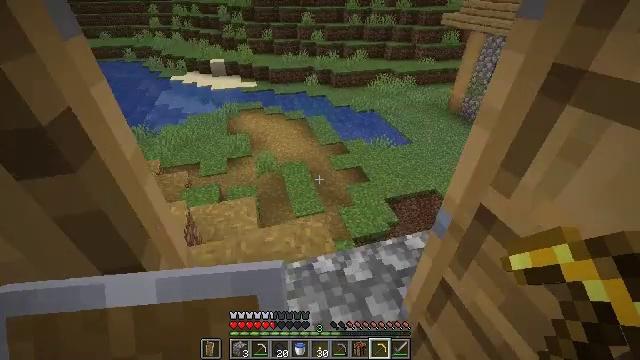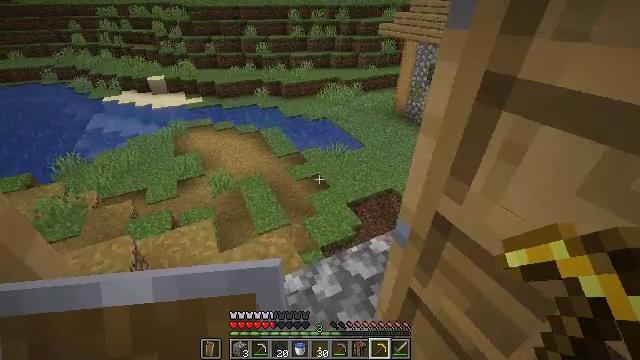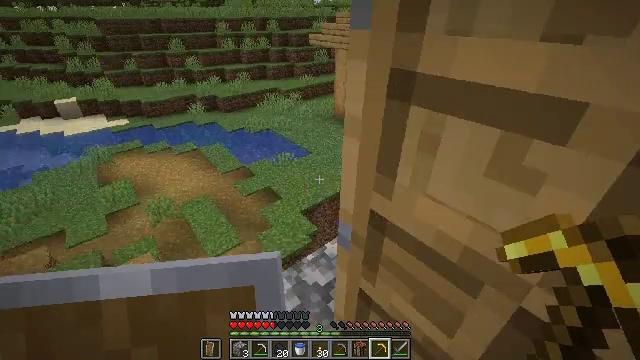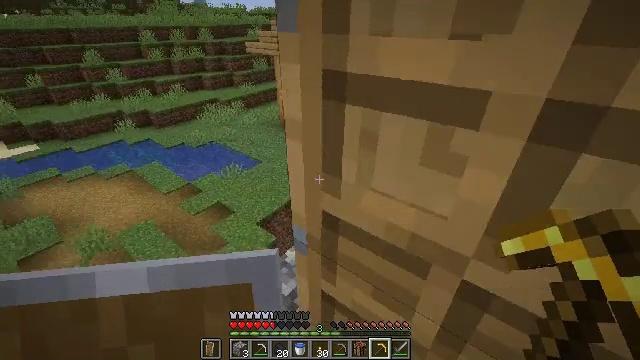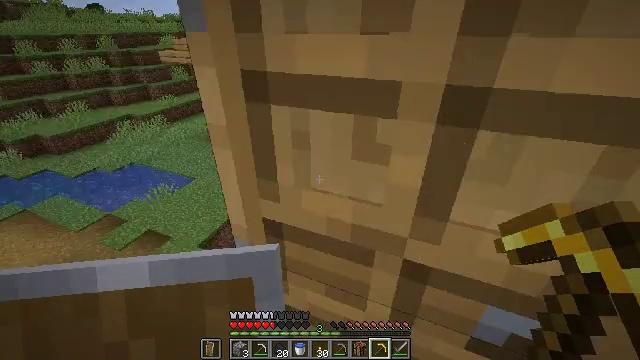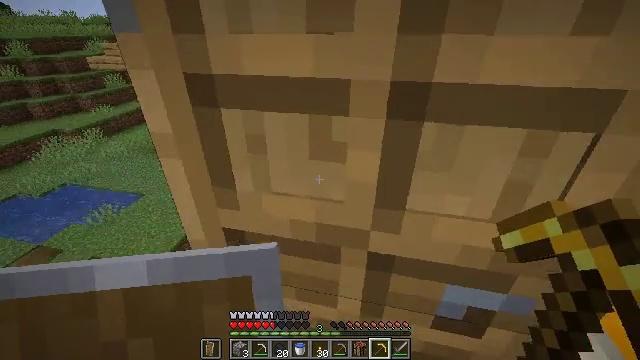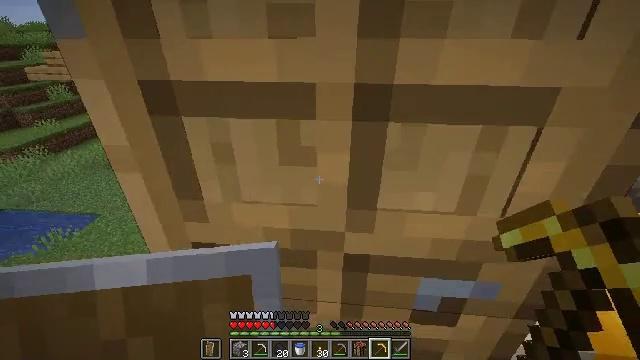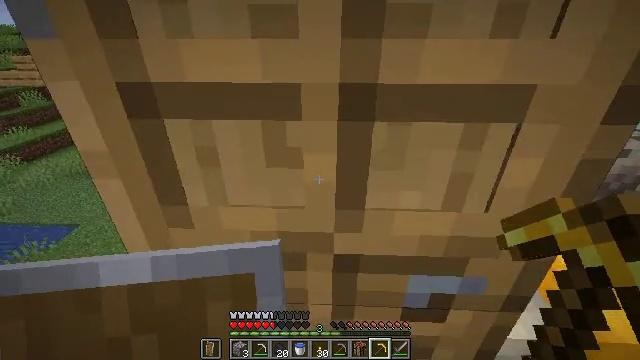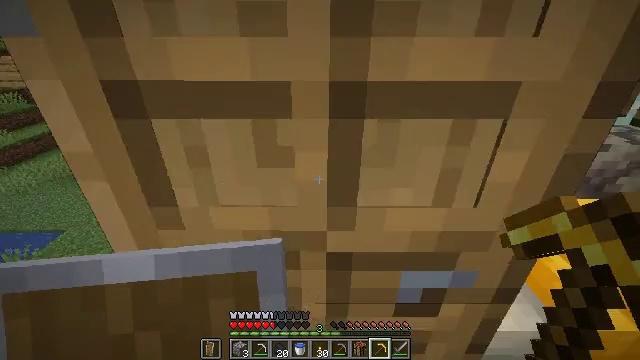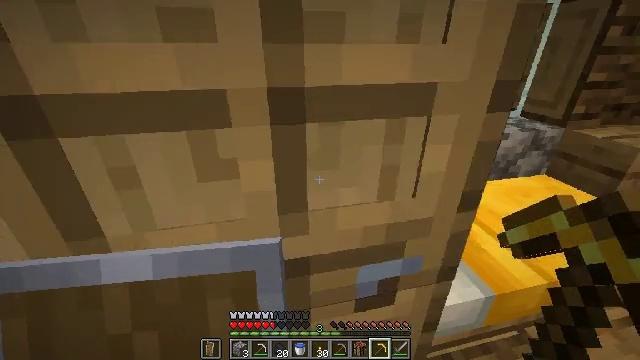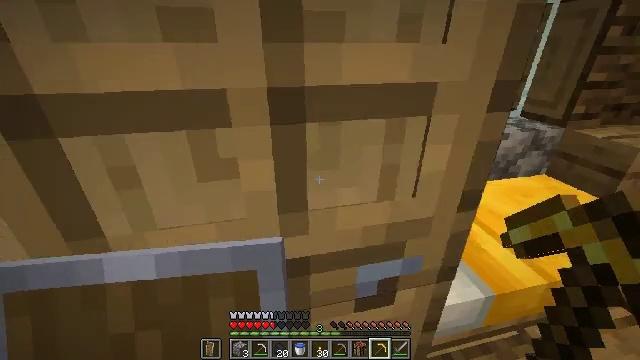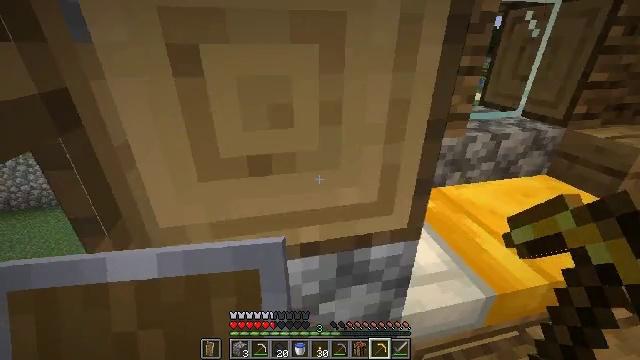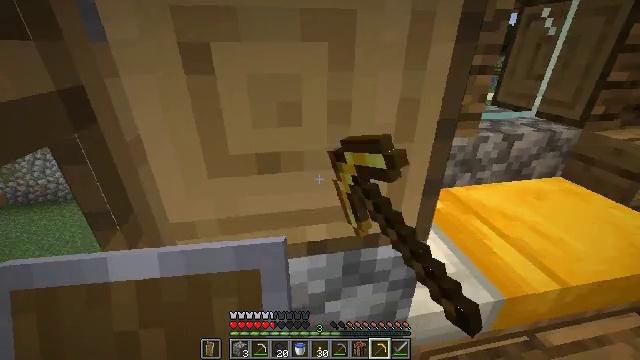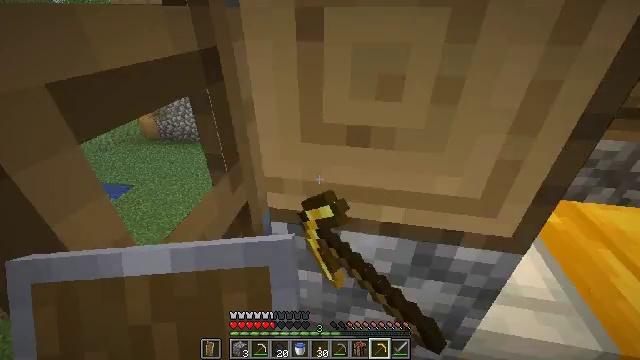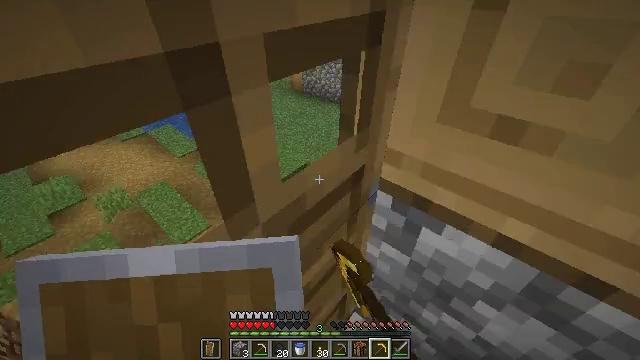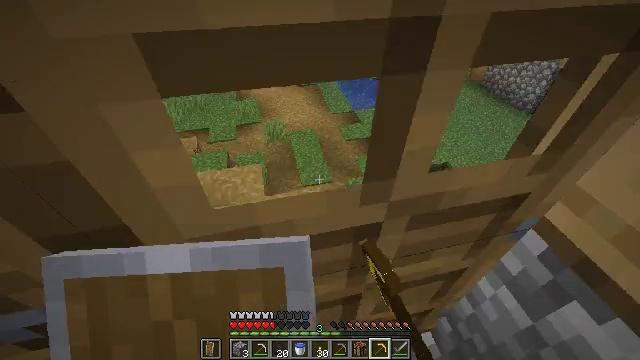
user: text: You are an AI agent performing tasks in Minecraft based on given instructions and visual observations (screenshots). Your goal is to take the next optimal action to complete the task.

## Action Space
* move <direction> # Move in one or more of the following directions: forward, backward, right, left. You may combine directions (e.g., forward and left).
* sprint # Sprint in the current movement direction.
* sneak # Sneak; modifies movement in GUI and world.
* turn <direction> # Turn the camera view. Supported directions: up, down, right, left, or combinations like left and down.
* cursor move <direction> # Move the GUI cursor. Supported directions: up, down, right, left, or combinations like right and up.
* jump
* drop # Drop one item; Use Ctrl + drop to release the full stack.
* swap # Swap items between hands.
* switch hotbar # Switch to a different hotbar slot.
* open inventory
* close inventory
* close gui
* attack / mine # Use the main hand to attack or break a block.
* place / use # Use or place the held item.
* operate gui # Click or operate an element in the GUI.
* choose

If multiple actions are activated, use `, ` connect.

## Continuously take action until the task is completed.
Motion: motion action
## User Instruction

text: Break the grass block.
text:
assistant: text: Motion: move forward, turn right and up
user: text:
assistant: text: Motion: turn right and up
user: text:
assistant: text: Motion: turn right and up
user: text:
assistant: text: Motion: turn right and up
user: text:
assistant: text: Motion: turn right
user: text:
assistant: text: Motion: turn right and up
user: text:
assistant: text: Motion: turn right
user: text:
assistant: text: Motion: turn right
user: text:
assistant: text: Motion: turn right and up
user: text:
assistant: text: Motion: no_op
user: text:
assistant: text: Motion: use / place
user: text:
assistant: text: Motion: turn left, use / place
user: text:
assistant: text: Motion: turn left and down, use / place
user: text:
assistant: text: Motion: move left, turn left and down
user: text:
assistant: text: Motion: move left, turn left and down
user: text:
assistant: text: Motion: move left, turn left
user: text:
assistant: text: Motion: move left
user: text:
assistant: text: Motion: move forward
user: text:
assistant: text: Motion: move forward
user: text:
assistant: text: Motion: move forward
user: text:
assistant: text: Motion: move forward
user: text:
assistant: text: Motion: move forward
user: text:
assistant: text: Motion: move forward
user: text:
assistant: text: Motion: move forward
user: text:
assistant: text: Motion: no_op
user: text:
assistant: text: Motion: no_op
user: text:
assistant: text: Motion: turn right
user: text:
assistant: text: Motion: turn right and up
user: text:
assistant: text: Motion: turn right and up
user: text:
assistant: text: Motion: turn right